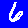
Digit: 6